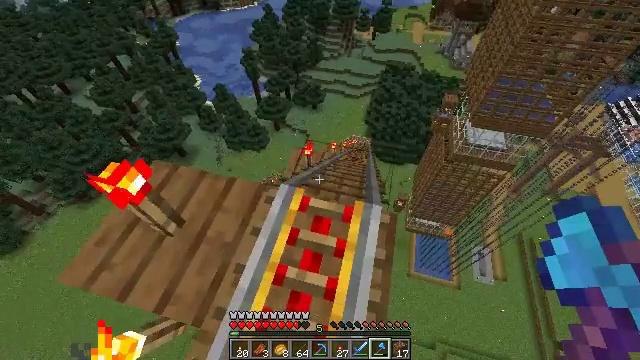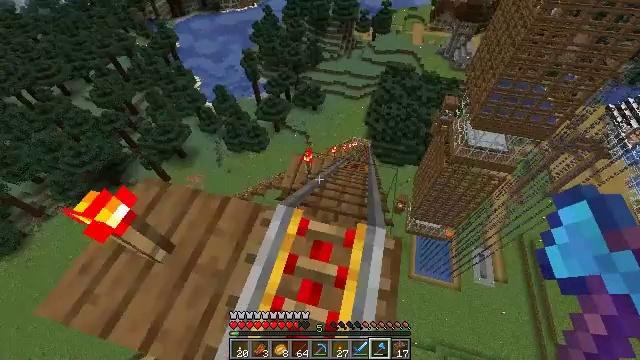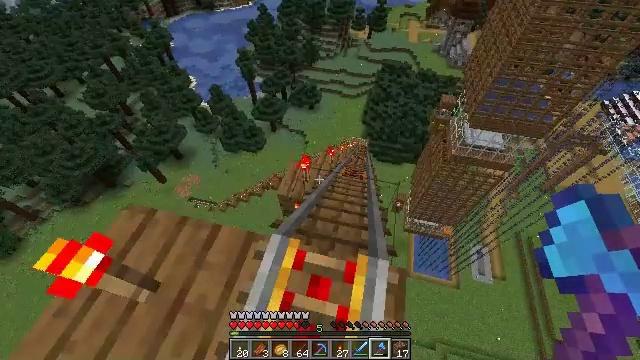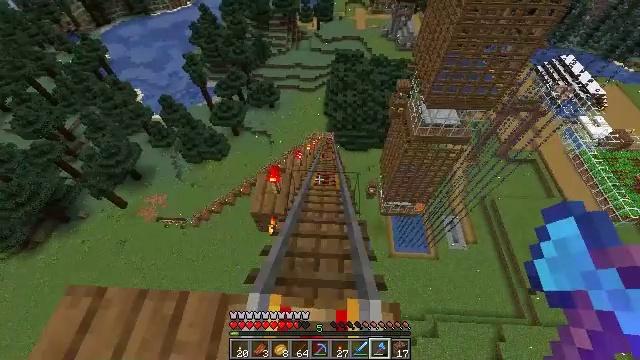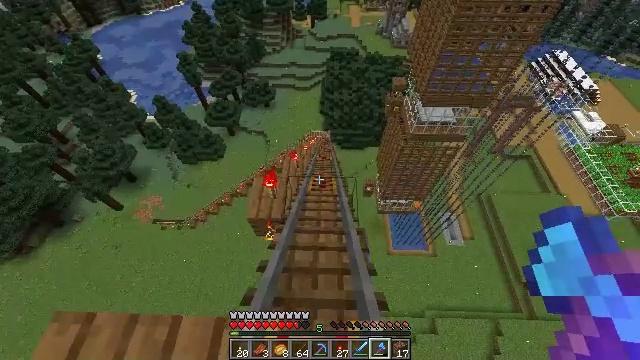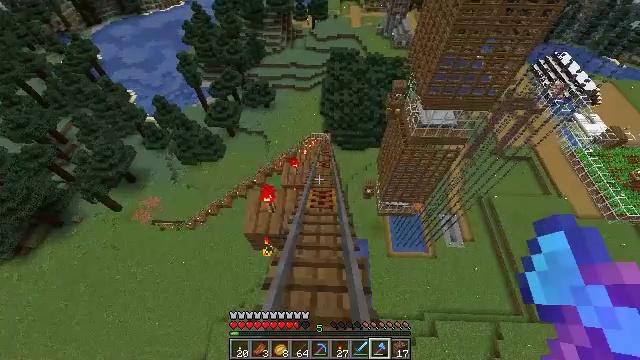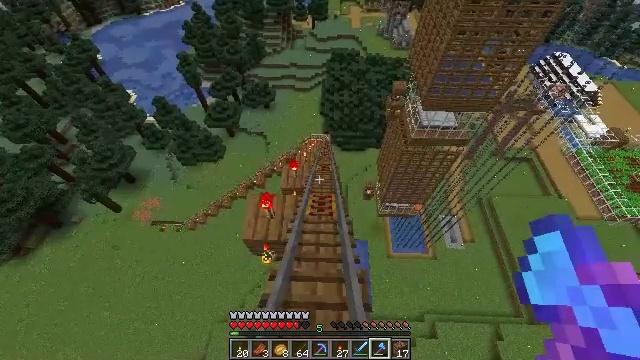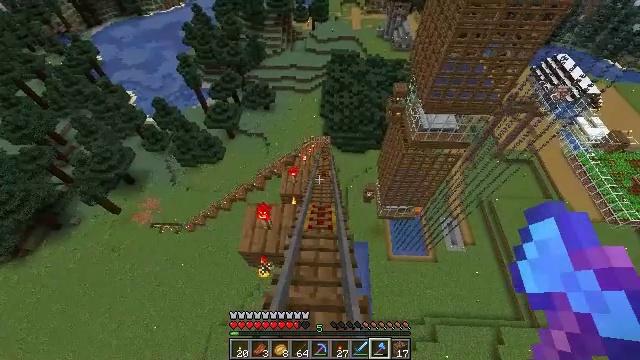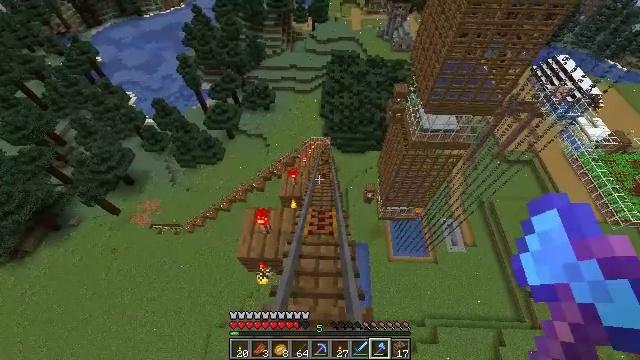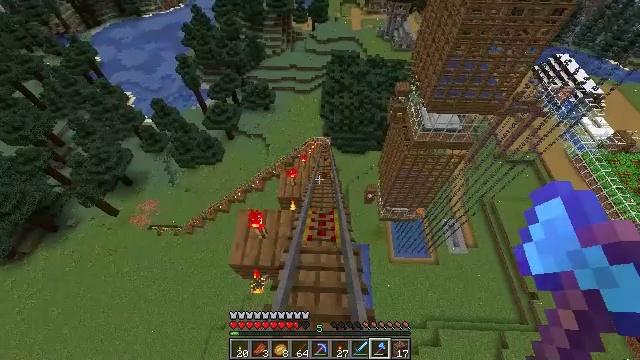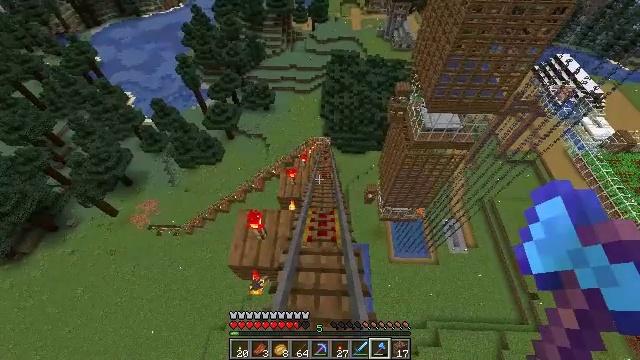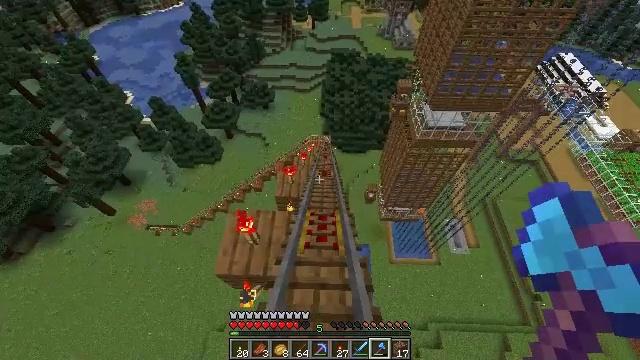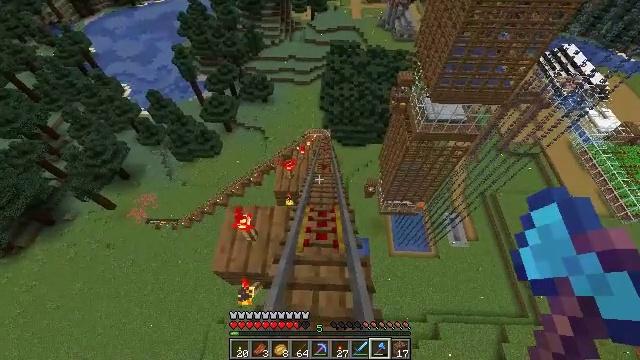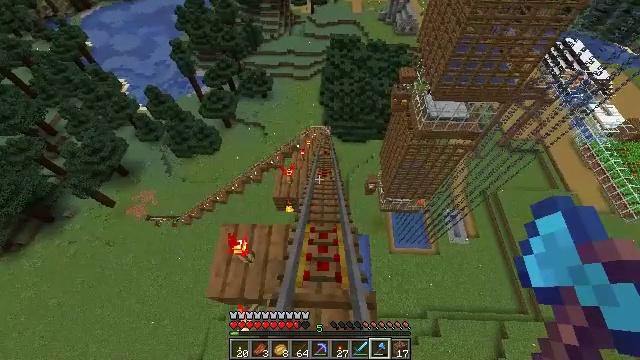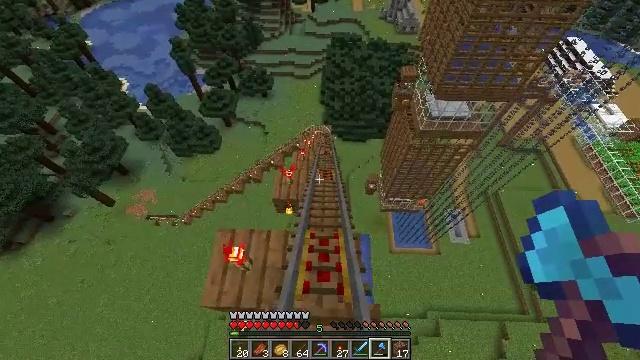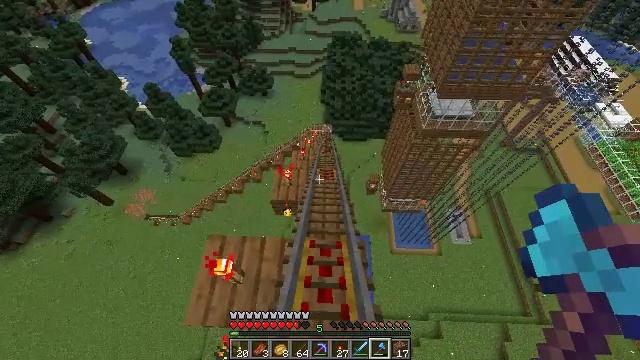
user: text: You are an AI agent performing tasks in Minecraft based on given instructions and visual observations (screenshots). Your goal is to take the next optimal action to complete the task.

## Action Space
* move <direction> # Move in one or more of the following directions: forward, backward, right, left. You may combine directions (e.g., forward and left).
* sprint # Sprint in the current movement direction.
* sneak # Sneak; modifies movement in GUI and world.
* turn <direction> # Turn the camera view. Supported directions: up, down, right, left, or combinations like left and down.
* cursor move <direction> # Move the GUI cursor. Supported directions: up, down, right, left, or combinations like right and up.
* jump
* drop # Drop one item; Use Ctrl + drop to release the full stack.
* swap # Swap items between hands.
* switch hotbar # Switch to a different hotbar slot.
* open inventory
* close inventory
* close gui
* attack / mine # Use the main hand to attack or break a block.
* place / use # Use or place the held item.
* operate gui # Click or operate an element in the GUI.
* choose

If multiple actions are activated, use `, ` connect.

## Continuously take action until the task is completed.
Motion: motion action
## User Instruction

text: Mine the redstone torch to collect it.
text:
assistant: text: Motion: move forward
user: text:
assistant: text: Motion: move forward
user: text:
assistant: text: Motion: move forward, turn right and down
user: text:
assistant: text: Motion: move forward, turn right
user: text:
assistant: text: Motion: move forward
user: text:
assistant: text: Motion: move forward
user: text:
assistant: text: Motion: move forward
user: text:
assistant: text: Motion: move forward
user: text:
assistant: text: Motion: move forward
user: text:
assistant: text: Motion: move forward
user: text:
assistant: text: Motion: move forward
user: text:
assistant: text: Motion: move forward, turn down
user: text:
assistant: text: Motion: move forward, turn down
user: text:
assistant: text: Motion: move forward
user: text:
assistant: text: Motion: move forward
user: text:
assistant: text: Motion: move forward
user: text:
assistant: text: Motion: move forward
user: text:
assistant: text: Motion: move forward
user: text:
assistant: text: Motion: move forward
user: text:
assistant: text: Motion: move forward
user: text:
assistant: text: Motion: move forward
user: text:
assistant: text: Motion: move forward, turn down
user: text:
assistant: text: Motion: move forward
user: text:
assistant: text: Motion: move forward
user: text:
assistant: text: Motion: move forward
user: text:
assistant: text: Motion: move forward
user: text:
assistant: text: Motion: move forward
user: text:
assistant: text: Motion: move forward
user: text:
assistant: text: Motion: move forward
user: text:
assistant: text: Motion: move forward